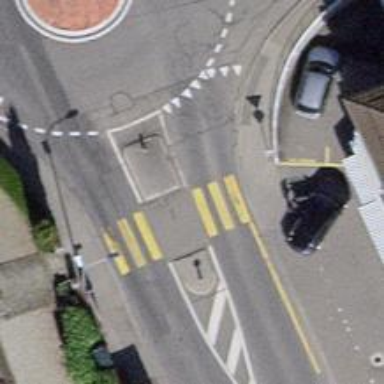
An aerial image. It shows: Uncontrolled zebra crossing with central island.